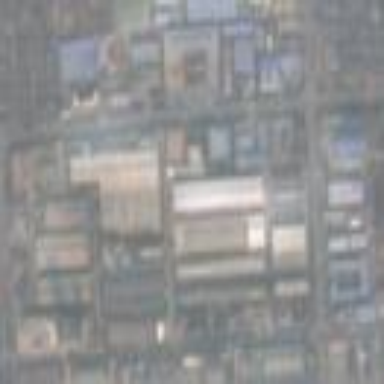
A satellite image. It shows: Industrial area.